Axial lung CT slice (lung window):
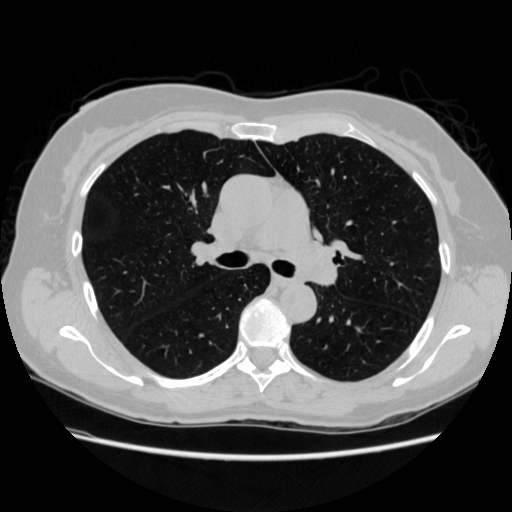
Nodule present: no